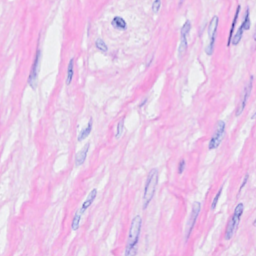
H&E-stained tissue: Breast